Question: I have a class which displays waveform data of audiofiles in a QWidget (see screenshot of the widget below, back then i still used a gradient, which caused poor performance).
The audio data is painted in the paintEvent directly on the widget using multiple calls to 'QPainter::drawLine' (the minimum amount of calls to 'QWidget::drawLine' is equivalent to the width of the widget => at least one line for each x coordinate).
While the approach works quite well on Windows (a paintEvent in fullscreen takes around ~4ms), the performance is 4-5 times worse when the program is run under MacOS.
The performance of the painting is important for fluid scrolling of the displayed data.
So my question is, does anyone know a faster alternative to QPainter.drawLine to paint lines (platform dependant solutions might be ok, as long as they can be used in a paintEvent), or is there a way to speed up scrolling, some kind of buffering etc ?

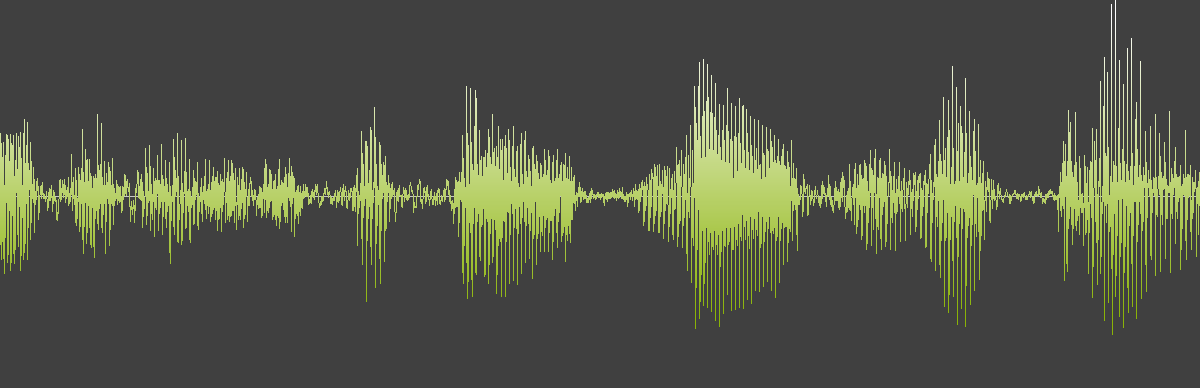
Answer: The current version (4.7.x) of Qt uses Core Graphics backend for painting. It can be slow at times as you found out. On Windows, it uses a software renderer which has really good performances.
My suggestion is to not paint on the passed painter directly in your paint event. Instead, create a 'QImage' the same size as your widget paint area and paint on it. This will use the software renderer which is much faster. Then plot the 'QImage' onto the painter when needed.